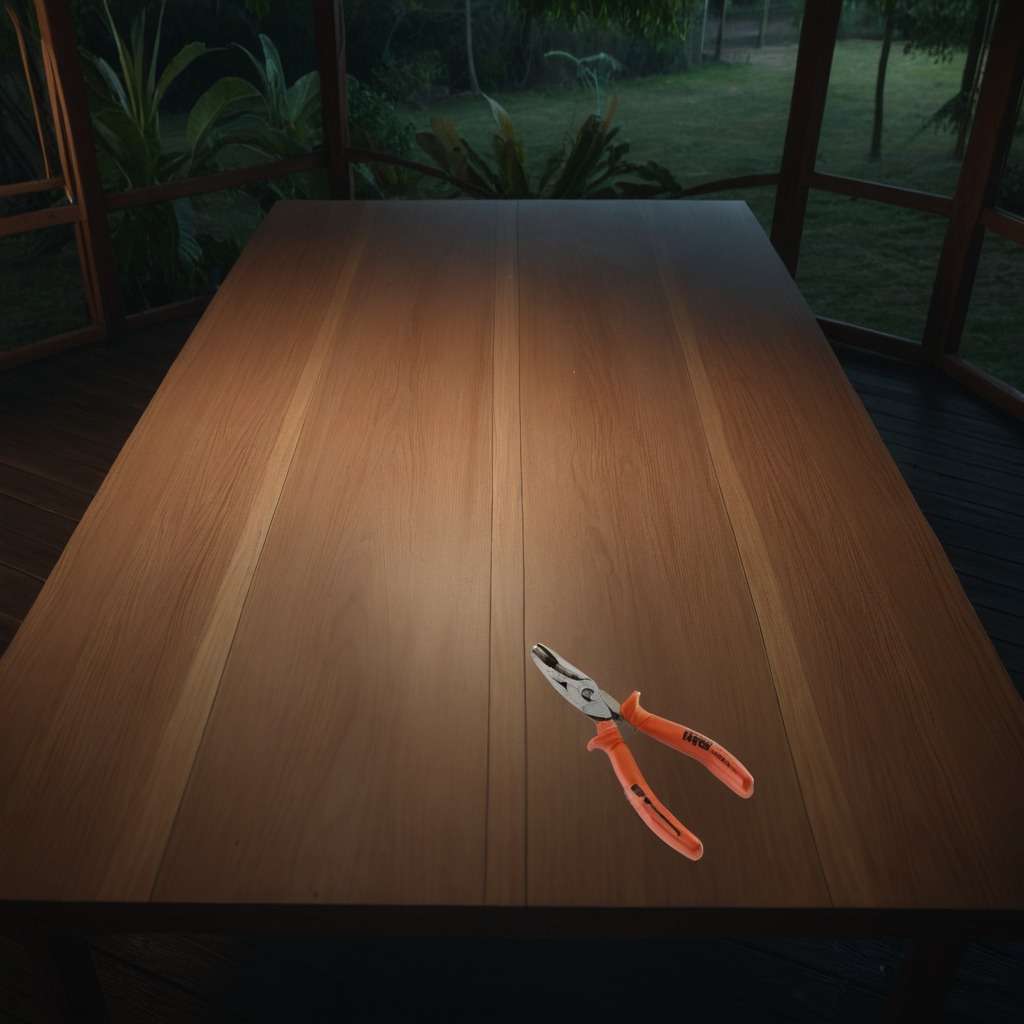
A plier is lying on a wooden table inside a jungle field workshop tent at night.